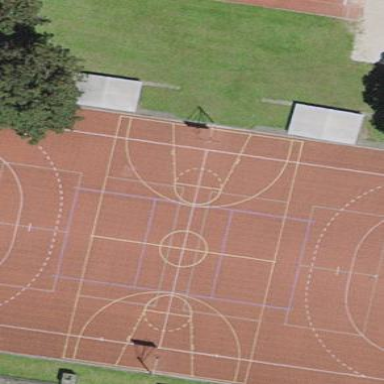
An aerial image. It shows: Pitch used for basketball and soccer.